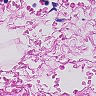
Metastatic tissue present: no